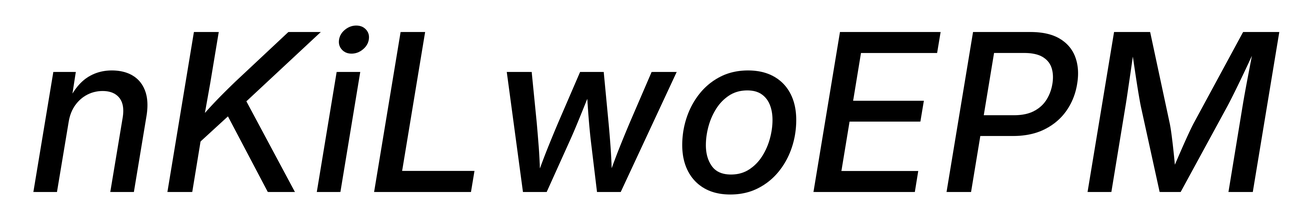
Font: Inter-Italic_Medium_Italic